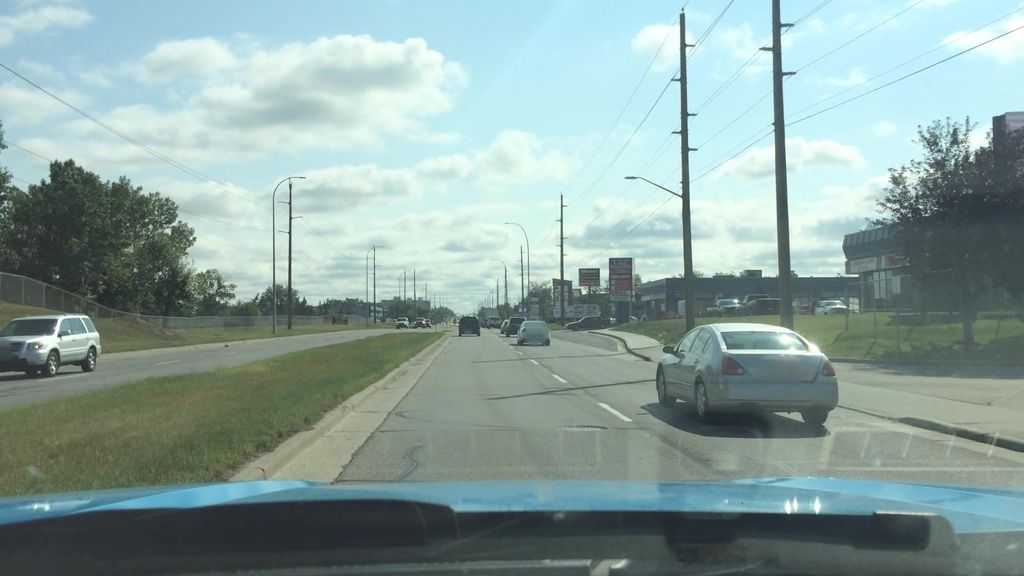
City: calgary